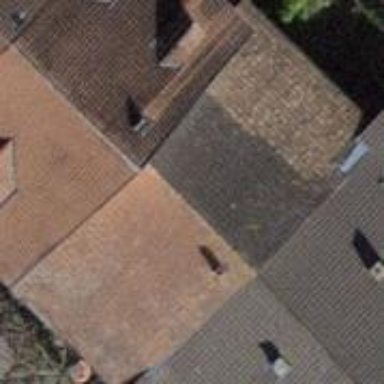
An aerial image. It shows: Building with tile roof.